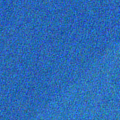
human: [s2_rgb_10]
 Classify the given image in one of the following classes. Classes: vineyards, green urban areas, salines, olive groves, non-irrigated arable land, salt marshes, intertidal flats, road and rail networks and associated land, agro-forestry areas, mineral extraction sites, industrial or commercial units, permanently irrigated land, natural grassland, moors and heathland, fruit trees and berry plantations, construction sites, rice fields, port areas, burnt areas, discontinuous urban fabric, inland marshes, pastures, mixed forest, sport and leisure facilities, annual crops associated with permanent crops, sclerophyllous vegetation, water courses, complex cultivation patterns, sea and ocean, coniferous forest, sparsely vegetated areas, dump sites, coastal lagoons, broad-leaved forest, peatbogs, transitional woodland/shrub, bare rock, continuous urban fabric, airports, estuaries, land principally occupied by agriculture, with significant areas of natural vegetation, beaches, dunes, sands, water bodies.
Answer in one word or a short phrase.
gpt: sea and ocean